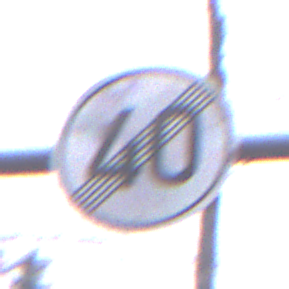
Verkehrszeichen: EndeGeschwindigkeit40
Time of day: Midday
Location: Outdoor (Nature)
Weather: Overcast
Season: Autumn
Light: Natural